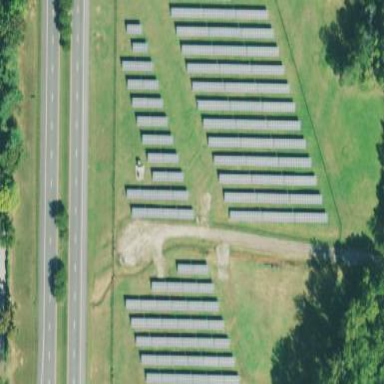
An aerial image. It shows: Solar photovoltaic panel generator.